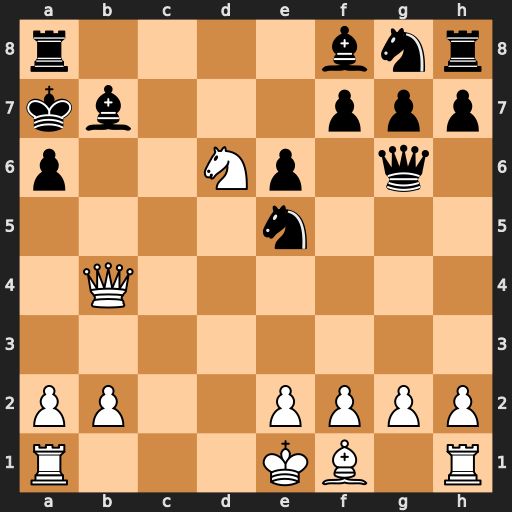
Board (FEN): r4bnr/kb3ppp/p2Np1q1/4n3/1Q6/8/PP2PPPP/R3KB1R
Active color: w
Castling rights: KQ
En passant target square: -
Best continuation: Qxb7#